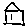
Label: house